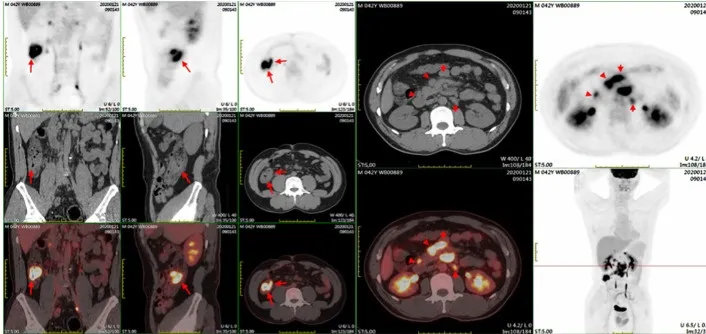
(A) The PET-CT showed the high SUVmean of ascending colon and enlarged lymph nodes of retroperitoneal and peritoneal.
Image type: radiology (pet)